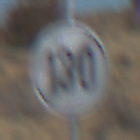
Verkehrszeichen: EndeGeschwindigkeit130
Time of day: Midday
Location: Outdoor (Nature)
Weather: Clear
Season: NotSpecified
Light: Natural